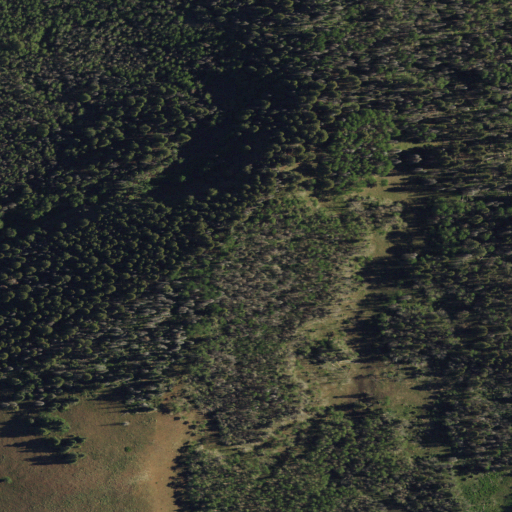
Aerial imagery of mountain in New Mexico named Red Hill containing evergreen forest, shrub, grassland, and deciduous forest